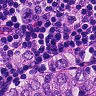
Metastatic tissue present: yes